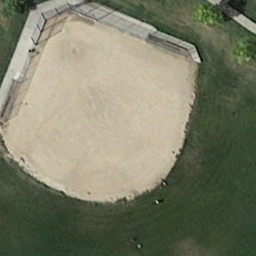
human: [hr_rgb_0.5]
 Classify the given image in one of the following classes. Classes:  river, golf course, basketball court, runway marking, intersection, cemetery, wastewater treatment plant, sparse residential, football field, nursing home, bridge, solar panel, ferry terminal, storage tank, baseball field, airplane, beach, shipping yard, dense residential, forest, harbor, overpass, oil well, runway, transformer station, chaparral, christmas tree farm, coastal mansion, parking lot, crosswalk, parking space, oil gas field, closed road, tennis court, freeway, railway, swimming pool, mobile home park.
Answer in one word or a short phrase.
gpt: baseball field